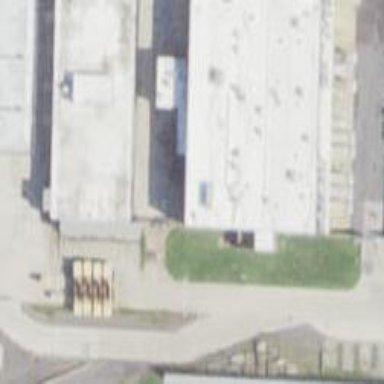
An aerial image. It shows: Commercial building.